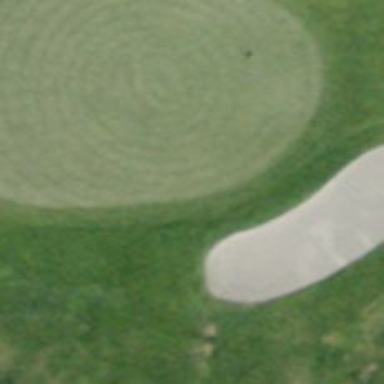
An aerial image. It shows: Golf green.